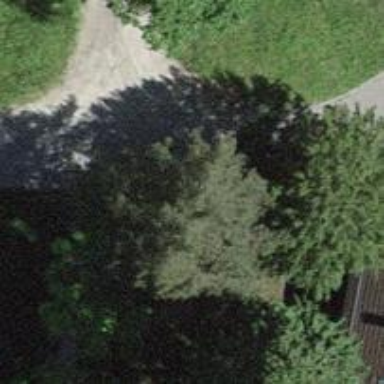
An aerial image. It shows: Compacted footway.